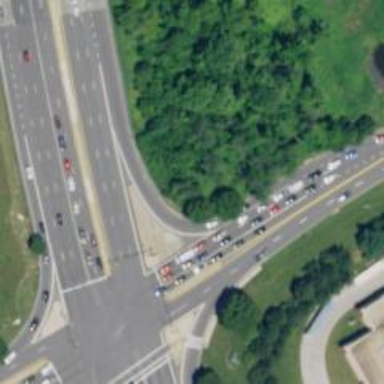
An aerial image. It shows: Trunk link highway.